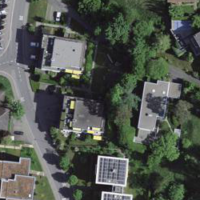
EUNIS habitat code: 54
Species observed at this site:
Lamium galeobdolon